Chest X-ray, PA view. Patient: 49 years old, sex M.
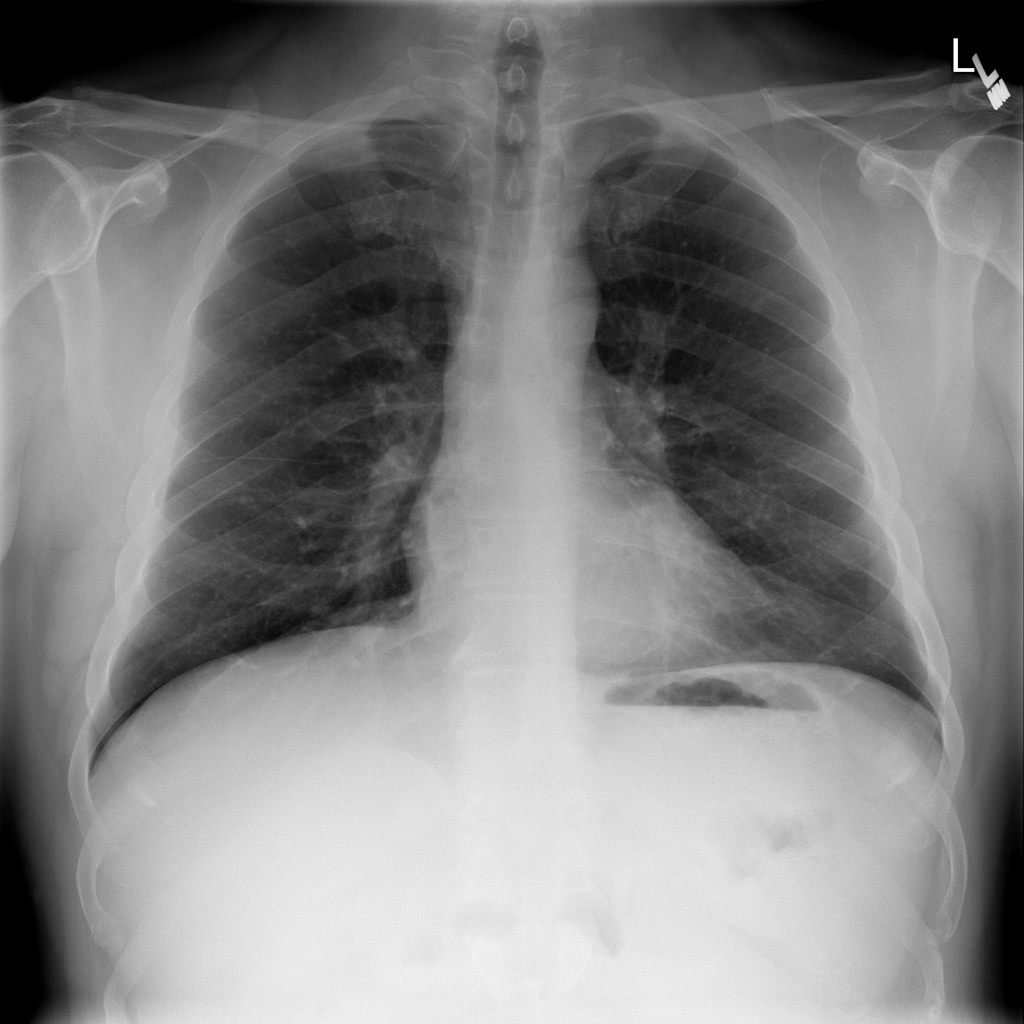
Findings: No Finding